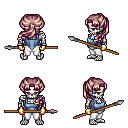
a pixel art fantasy rpg character, male body template, skeleton, blue vest, white pants, white blonde princess hairstyle, gold gloves, spear, four views (front, back, left, right), 2x2 character sprite sheet, small pixel art, hard edges, no anti-aliasing